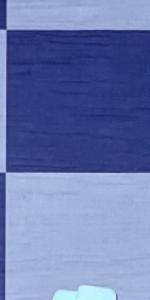
Label: Empty